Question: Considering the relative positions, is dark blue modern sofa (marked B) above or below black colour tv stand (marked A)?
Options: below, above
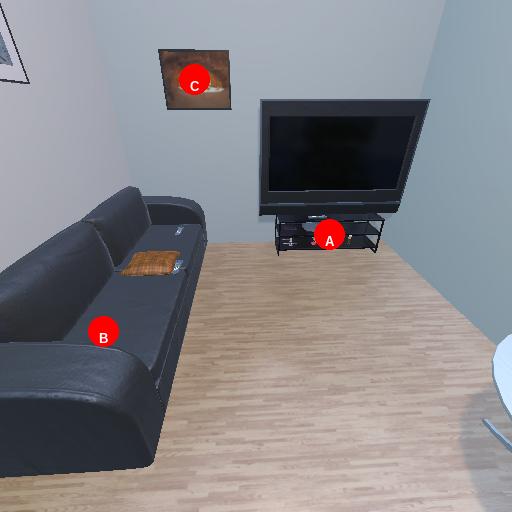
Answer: below